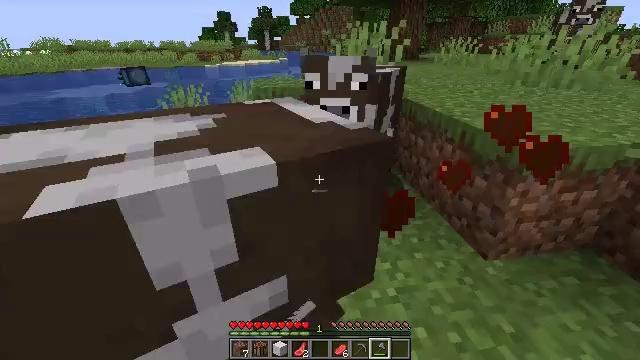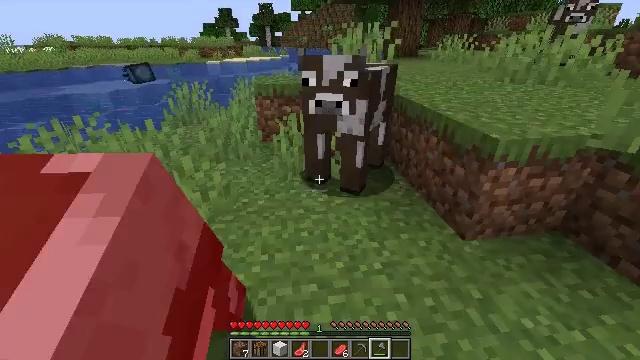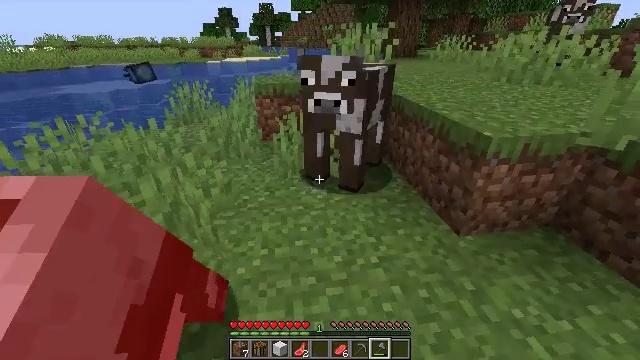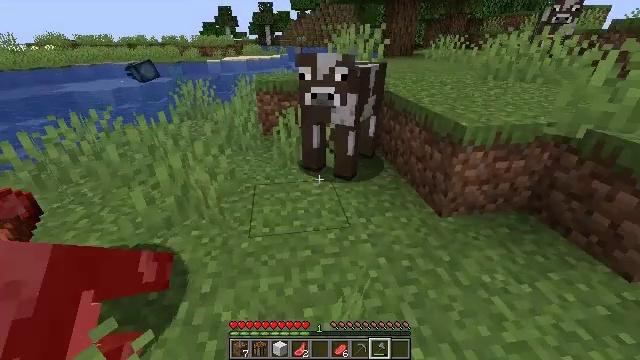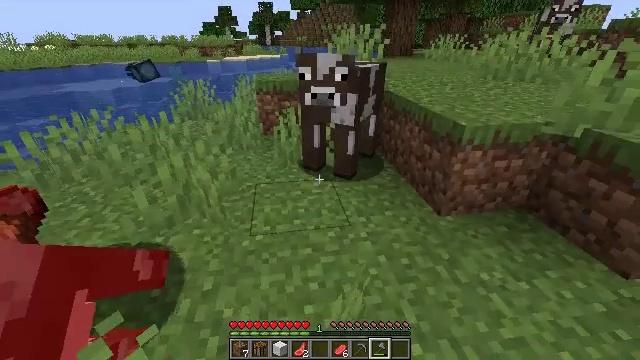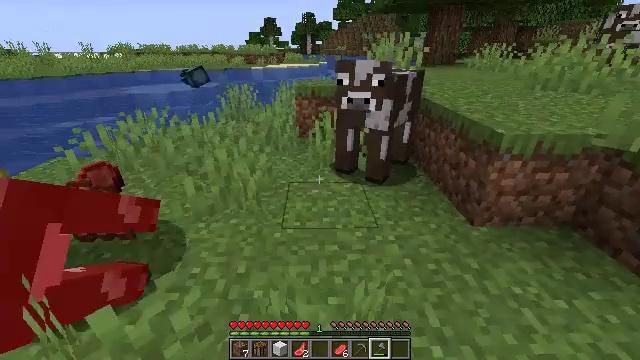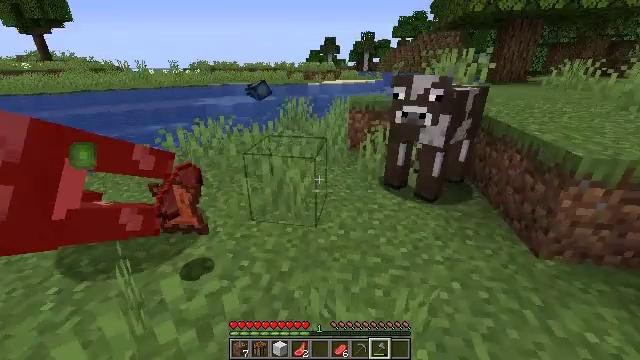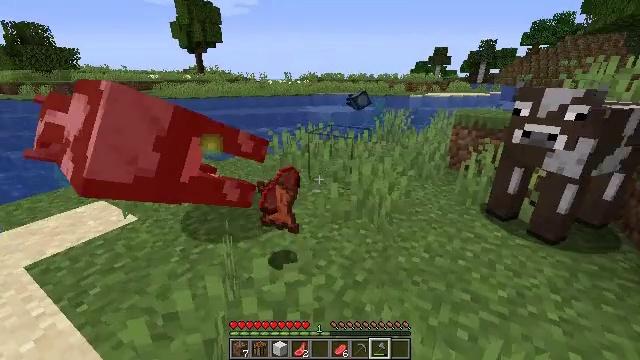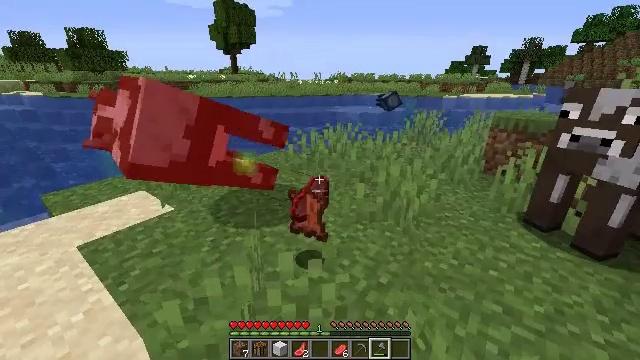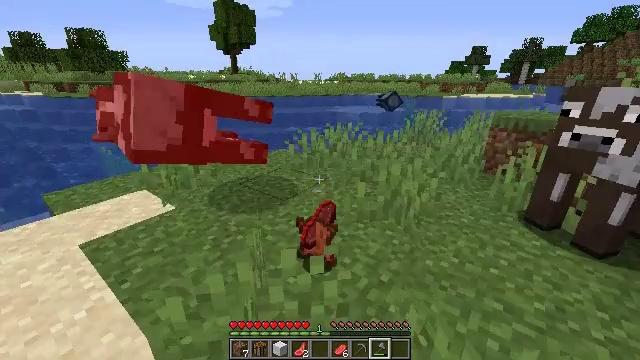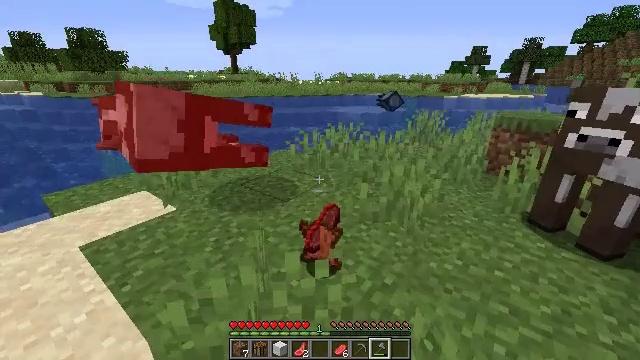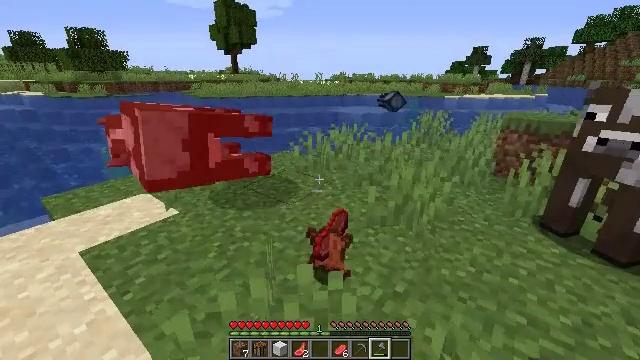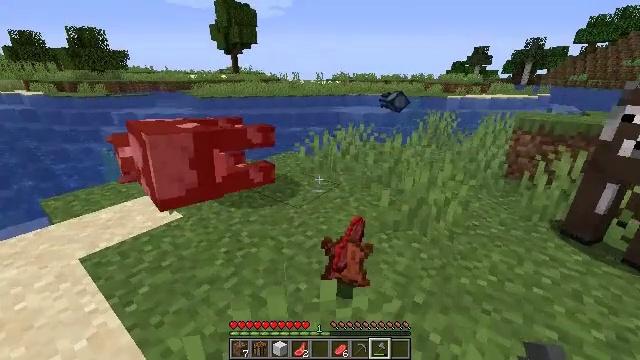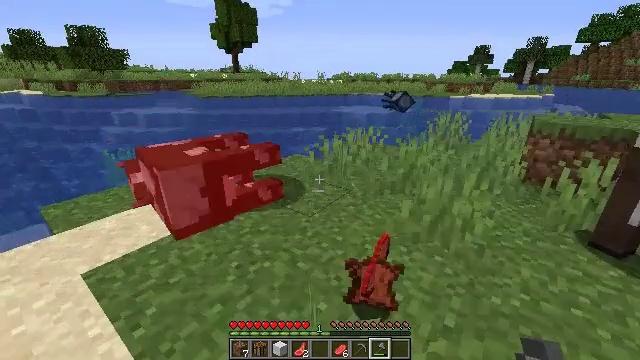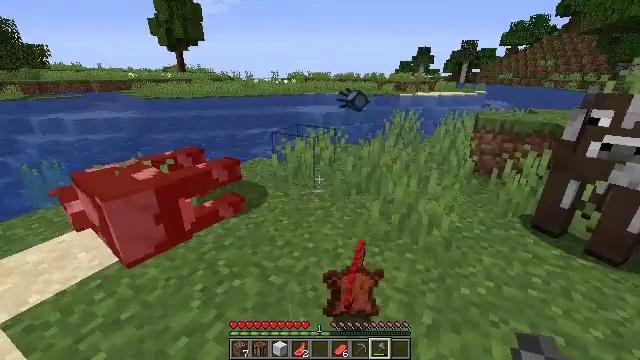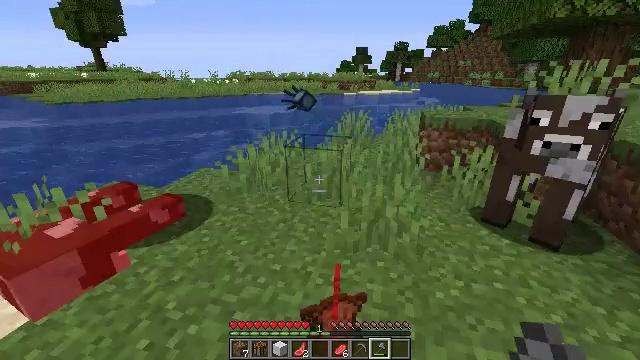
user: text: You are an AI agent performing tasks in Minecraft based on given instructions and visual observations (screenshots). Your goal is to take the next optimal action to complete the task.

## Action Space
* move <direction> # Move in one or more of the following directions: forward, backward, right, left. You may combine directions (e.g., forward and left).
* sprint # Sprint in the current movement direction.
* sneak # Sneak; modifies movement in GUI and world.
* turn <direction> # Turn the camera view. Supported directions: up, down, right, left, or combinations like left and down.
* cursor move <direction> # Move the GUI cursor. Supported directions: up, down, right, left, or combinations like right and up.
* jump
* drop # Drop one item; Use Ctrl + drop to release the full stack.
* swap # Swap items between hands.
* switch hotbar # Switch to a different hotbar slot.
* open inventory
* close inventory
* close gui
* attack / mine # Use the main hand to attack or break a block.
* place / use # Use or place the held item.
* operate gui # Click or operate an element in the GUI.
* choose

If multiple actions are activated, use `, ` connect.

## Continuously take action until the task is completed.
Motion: motion action
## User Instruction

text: Drop leather.
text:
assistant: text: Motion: move back
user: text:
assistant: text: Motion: move back
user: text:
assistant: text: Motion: move back
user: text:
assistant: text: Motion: no_op
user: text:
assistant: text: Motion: turn left and up
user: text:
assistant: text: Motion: turn left and up
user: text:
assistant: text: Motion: turn left and up
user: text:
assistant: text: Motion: turn left
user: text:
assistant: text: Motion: no_op
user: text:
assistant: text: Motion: move forward and move left
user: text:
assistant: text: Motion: move forward and move left
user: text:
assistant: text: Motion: move forward and move left
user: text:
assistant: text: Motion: move forward and move left
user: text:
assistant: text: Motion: move forward, turn right
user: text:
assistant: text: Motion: move forward, turn right
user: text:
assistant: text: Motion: move forward, turn right
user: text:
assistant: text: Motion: move forward, turn right
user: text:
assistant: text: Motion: move forward, turn right
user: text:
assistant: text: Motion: move forward, turn right
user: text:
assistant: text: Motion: move forward and move right, turn right
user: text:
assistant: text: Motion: move forward and move right, turn right and up
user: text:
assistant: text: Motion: move forward and move right, turn left
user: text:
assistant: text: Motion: move forward and move right, turn left and up
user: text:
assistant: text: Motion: move forward and move right, turn left
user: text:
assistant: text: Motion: turn left
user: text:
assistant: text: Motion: turn left
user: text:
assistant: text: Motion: turn left
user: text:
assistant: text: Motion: turn left
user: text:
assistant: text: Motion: turn left and down
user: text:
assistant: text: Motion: turn left and down